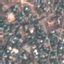
Land use / land cover: Residential